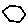
Label: hexagon